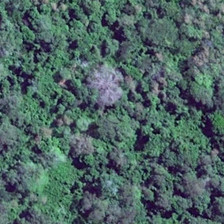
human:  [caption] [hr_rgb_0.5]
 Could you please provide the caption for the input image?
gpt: many trees are in a piece of green forest .

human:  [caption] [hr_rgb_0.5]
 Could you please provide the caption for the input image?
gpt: this piece of the forest is yellow green and dense .

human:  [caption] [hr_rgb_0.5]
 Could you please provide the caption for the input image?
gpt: many trees are in a piece of green forest .

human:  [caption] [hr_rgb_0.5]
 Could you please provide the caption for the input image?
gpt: this piece of the yellow green forest is dense .

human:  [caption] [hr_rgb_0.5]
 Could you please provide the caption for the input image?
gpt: this piece of the forest is yellow green and dense .